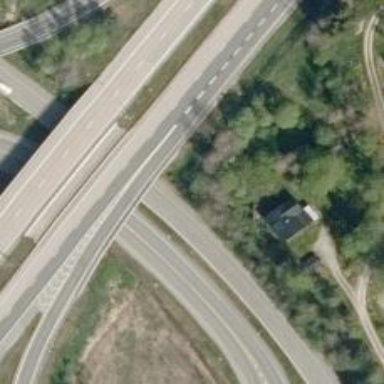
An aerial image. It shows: Asphalt bridge over tertiary motorway link.